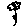
Label: flower